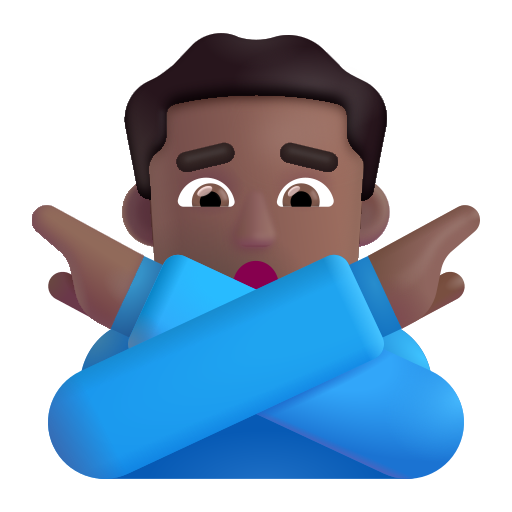
man gesturing no color  dark